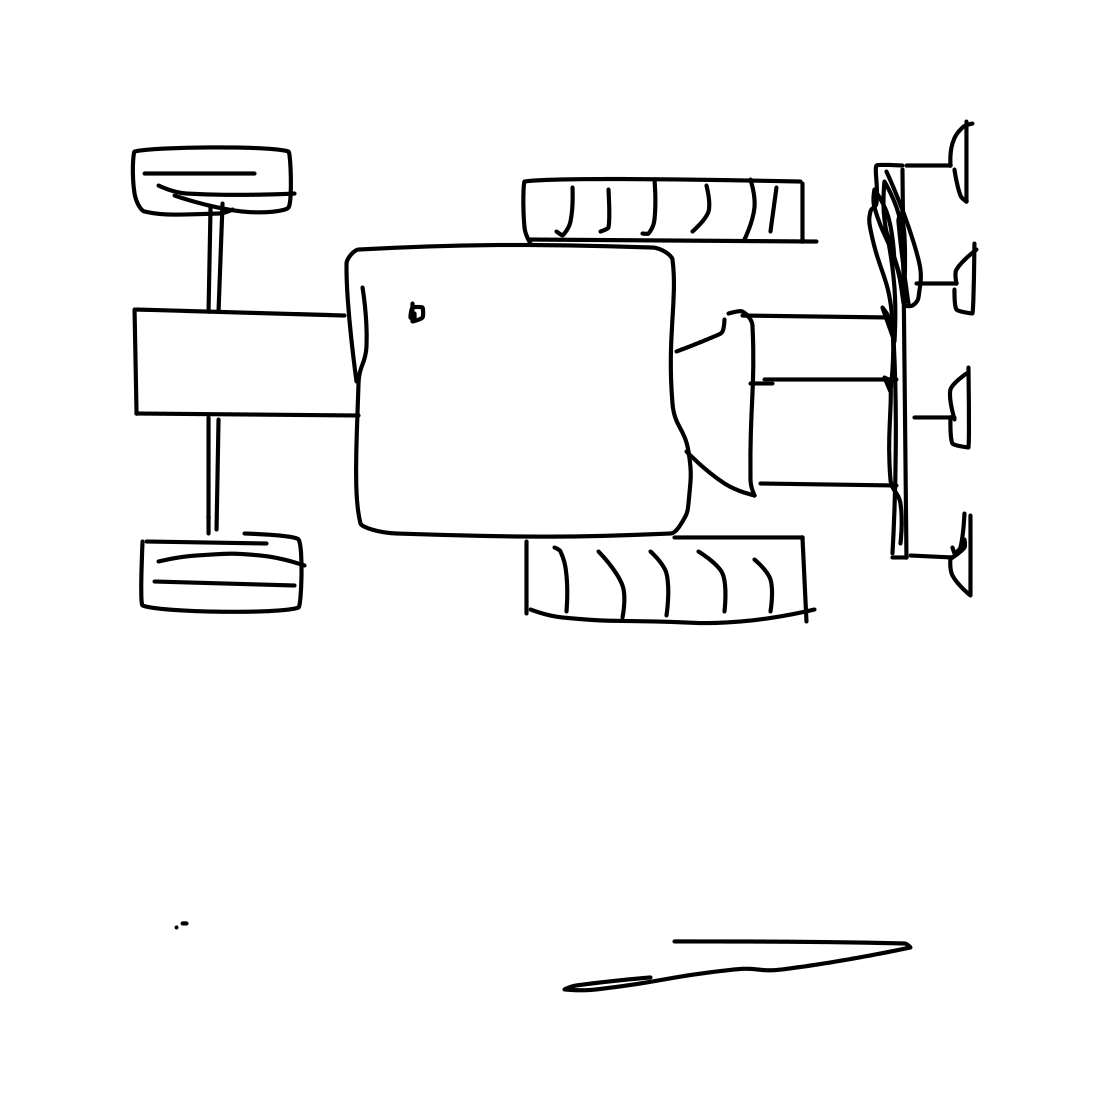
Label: tractor